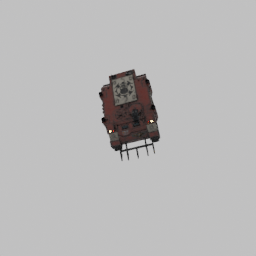
Label: mechanical